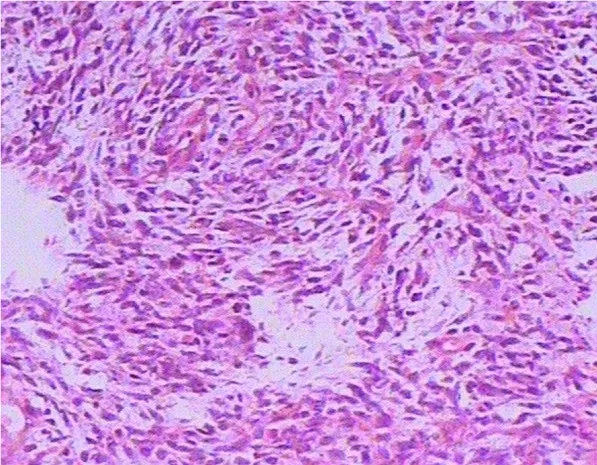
Histopathology of testicular tumor showed spindle, round or ovoid cells arranged in a whirlpool pattern and the scattered multinucleated giant cells in the location of the lesion and the inflammatory cells in the mesenchyma (A) (hematoxylin and eosin, x100).
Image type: pathology (h&e)